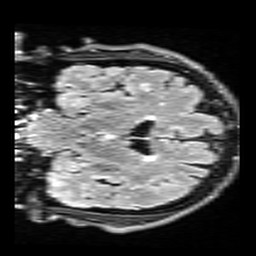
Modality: FLAIR
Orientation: coronal
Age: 55
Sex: male
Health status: healthy
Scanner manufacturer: siemens
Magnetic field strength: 3 T
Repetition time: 9 s
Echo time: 0.088 s